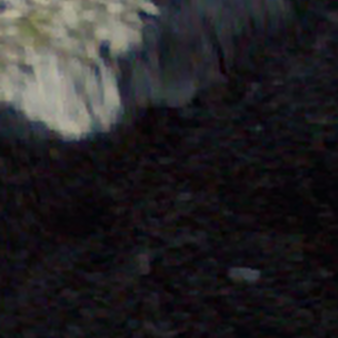
Label: other